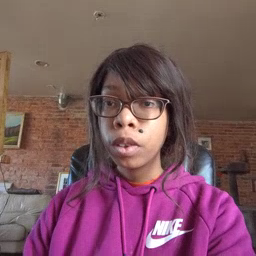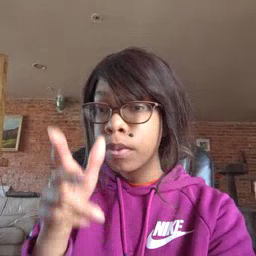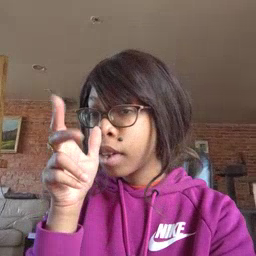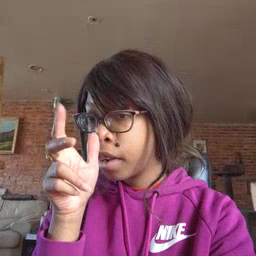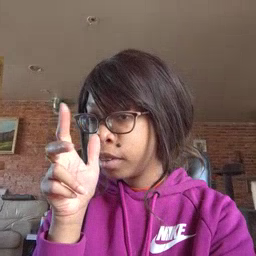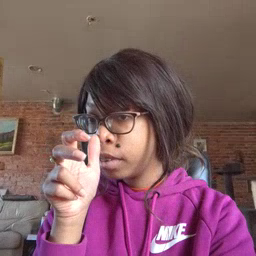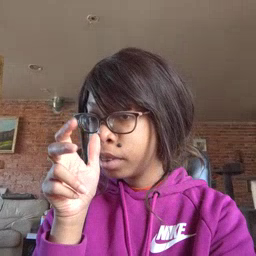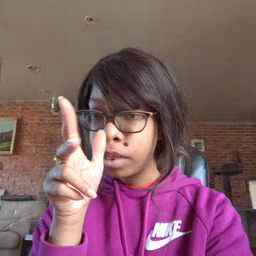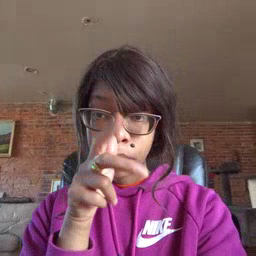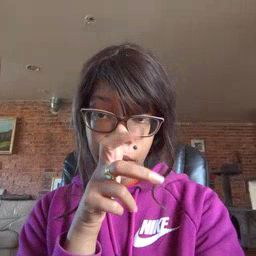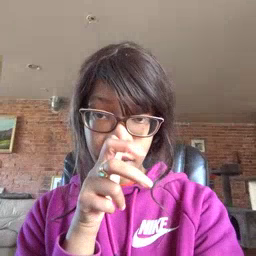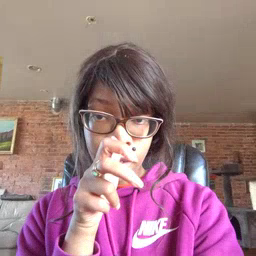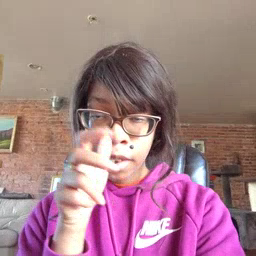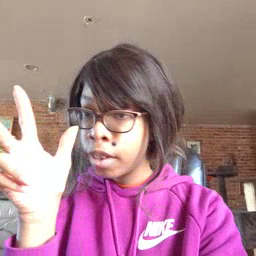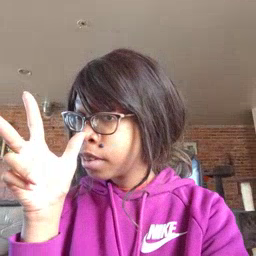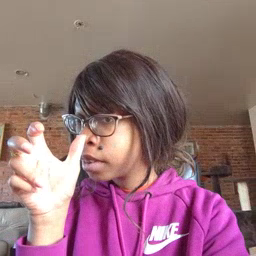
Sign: bug